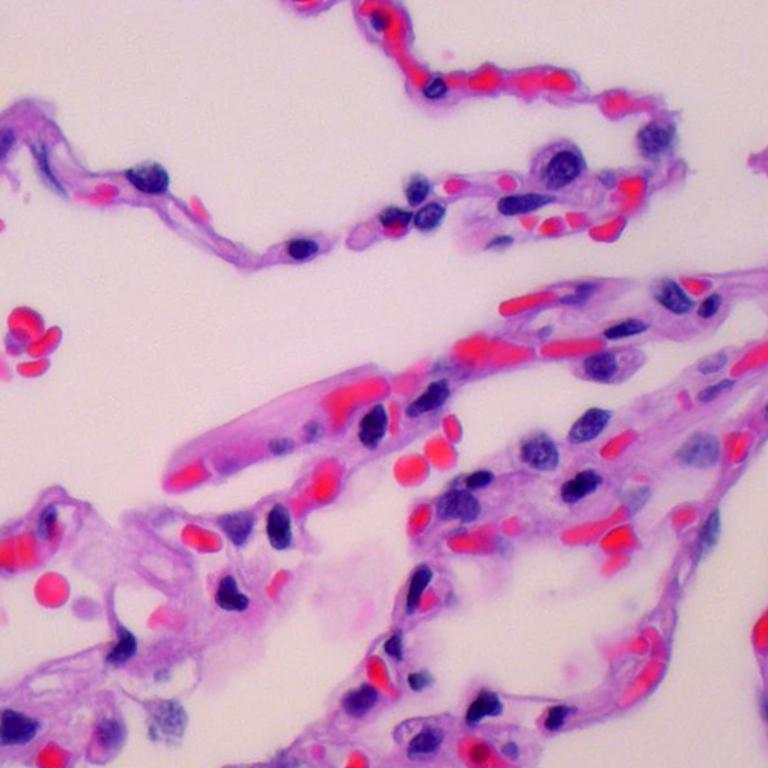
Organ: lung
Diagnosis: benign